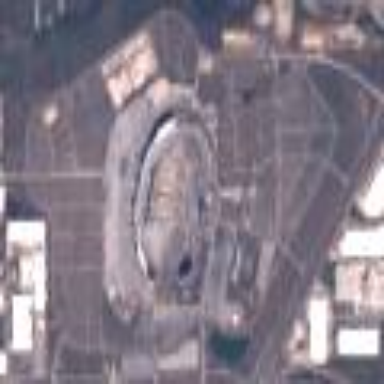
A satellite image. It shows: Stadium area for leisure and sports activities.